【题型】解答题　【知识点】解析几何　【难度】easy
已知抛物线 $y^2 = 2px (p > 0)$ 的焦点为 $F$，点 $M(3, m)$ 在抛物线上，且 $|MF| = 5$。

(1) 求抛物线的方程；

(2) 过焦点 $F$ 的直线 $l$ 交抛物线于 $A$、$B$ 两点，若 $|AB| = 16$，求直线 $l$ 的方程。
【解答】

【详解】（1）根据抛物线的定义可知，

$|MF| = x_M + \frac{p}{2} = 5$，即 $3 + \frac{p}{2} = 5$，解得 $p = 4$，

所以抛物线的方程为 $y^2 = 8x$。

（2）

由（1）知，抛物线焦点为 $F(2, 0)$，

若直线 $l$ 的斜率不存在，则 $A(2, 4), B(2, -4)$，

则 $|AB| = 8$，不满足题意，

所以直线 $l$ 的斜率存在且不为零，并设为 $k$，则 $l: y = k(x - 2)$，

设 $A(x_1, y_1), B(x_2, y_2)$，

联立 $\begin{cases} y^2 = 8x \\ y = k(x - 2) \end{cases}$，消去 $y$ 可得，$k^2x^2 - (4k^2 + 8)x + 4k^2 = 0$，

所以 $x_1 + x_2 = \frac{4k^2 + 8}{k^2} = 4 + \frac{8}{k^2}$，

因为 $|AB| = |AF| + |BF| = x_1 + \frac{p}{2} + x_2 + \frac{p}{2} = x_1 + x_2 + p = 4 + \frac{8}{k^2} + 4 = 16$，

解得 $k = \pm 1$，

所以直线 $l$ 的方程为 $y = \pm(x - 2)$。

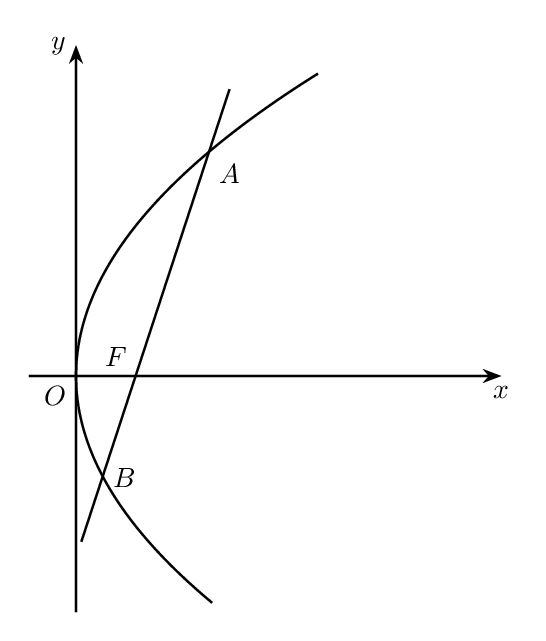